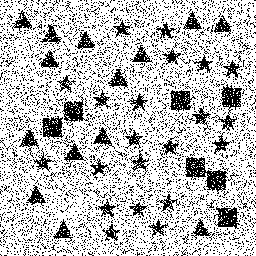
Squares: 7
Triangles: 14
Stars: 21
Total shapes: 42